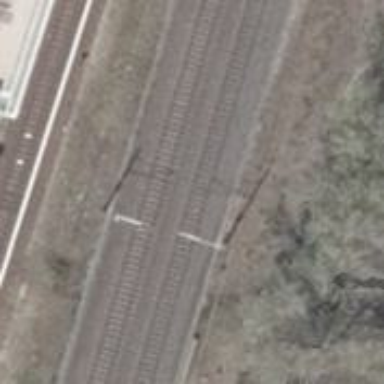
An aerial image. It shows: Milestone along the railway track with catenary mast.